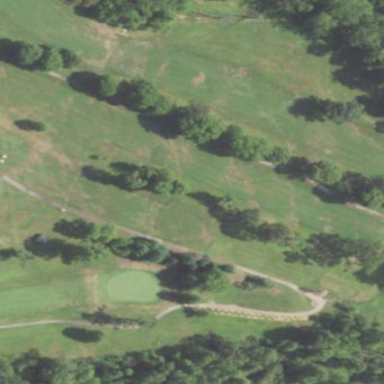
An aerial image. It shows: Golf fairway surrounded by grass.